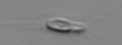
Label: Chrysochromulina